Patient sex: F
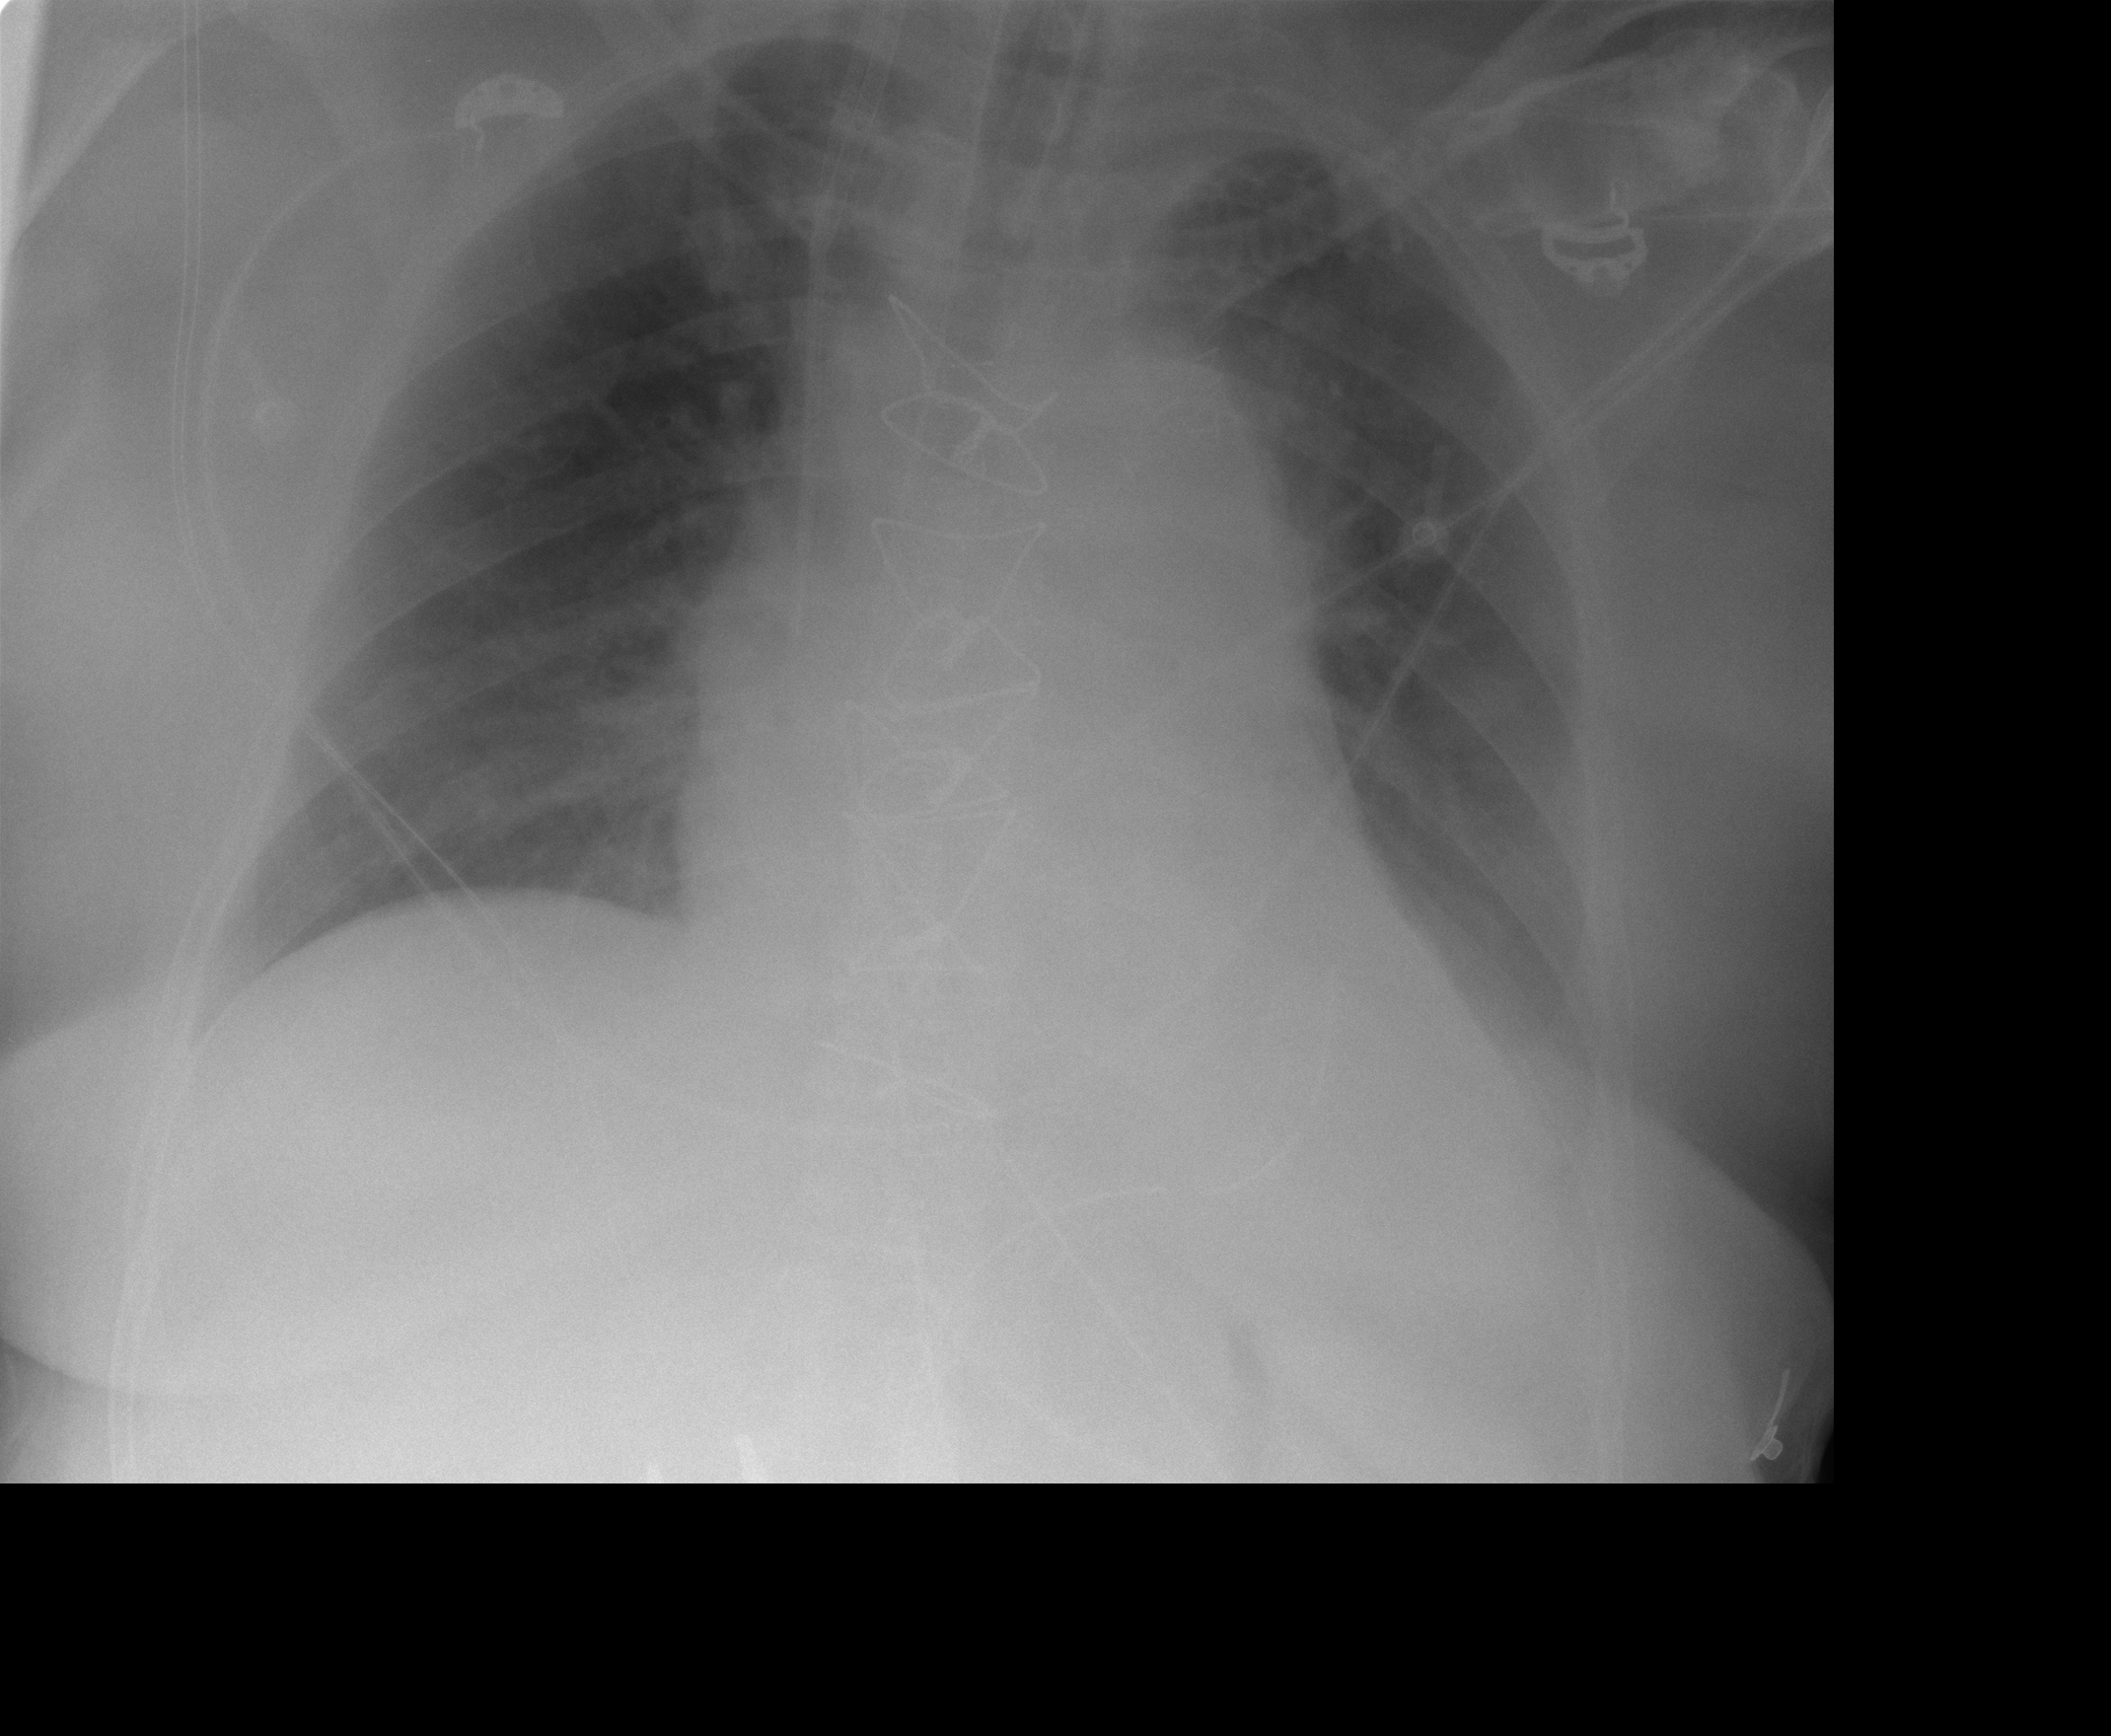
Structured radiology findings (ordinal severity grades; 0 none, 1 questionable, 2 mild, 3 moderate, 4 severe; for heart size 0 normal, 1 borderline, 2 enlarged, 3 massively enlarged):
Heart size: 2
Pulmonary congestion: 0
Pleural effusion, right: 0
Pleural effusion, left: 1
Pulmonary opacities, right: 0
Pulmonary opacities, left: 0
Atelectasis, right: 0
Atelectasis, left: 1